Interaction volume radius: 10 \u00c5
Interaction volume height: 25 \u00c5
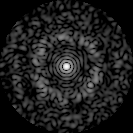
Disorder parameter: 0.7853